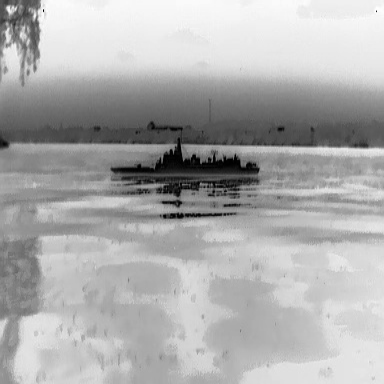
There is a warship in the infrared image.